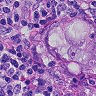
Metastatic tissue present: yes